Question: I want to animate the attached screen in such a way that when the screen will appear on screen:
1) numbers will animate from '0' to the final value i.e. '1'-'2'-'3'-....'51'-'52'
2) each bar will begin as a thin line and grow to the side until the respected size.
3) all the animations will happen simultaneously.
4) if possible, how can I add the shadow below the bar?
5) how can I implement the bar (graphically)? is there any example?

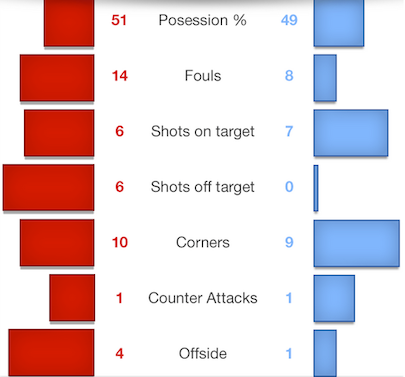
Answer: For the bars itself use simple UIView instances.
After importing '<QuartzCore/QuartzCore.h>' You can give them a border and a shadow via the layer ('view.layer').
See CALayer: <URL>
'''
borderWidth, borderColor, backgroundColor
shadowOpacity, shadowRadius, shadowOffset, shadowColor, shadowPath
'''
For the animations of the numbers, use a timer and increase the numbers until the actual value is reached. Smth. like this:
'''
CGFloat animationDuration = 1.0;
self.targetValue = 50;
[NSTimer scheduledTimerWithTimeInterval:animationDuration/targetValue target:self selector:@selector(increaseValue:) userInfo:nil repeats:YES];
'''
and then a method like this:
'''
- (void)increaseValue:(NSTimer*)timer;
{
self.label.text = [NSString stringWithFormat: @"%d", [self.label.text intValue]+1];
if ([self.label.text intValue] == self.targetValue) {
[timer invalidate];
}
}
'''
For the animation, just resize the frames:
'''
[UIView animateWithDuration:animationDuration animations:^{
CGRect rect = self.barView.frame;
rect.size.width = self.targetValue;
self.barView.frame = rect;
}];
'''